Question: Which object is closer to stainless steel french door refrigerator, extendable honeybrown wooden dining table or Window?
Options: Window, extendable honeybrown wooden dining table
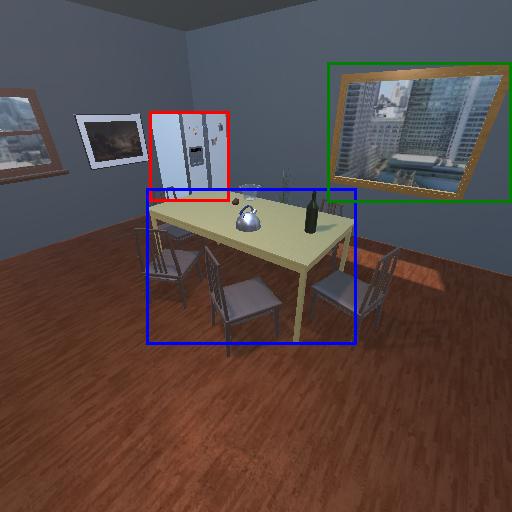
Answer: Window